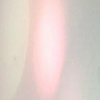
Label: sunburn